I will show an image sequence of human cooking. I have annotated the images with numbered circles. Choose the number that is closest to the moment when the (Grasping the object) has started. You are a five-time world champion in this game. Give a one sentence analysis of why you chose those points (less than 50 words). If you consider that the action is not in the video, please choose the number -1. Provide your answer at the end in a json file of this format: {"points": []}
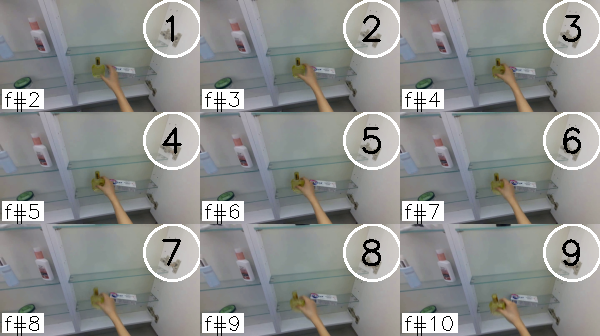
Frame 4 shows the clearest moment of hand-object contact.
{"points": [4]}